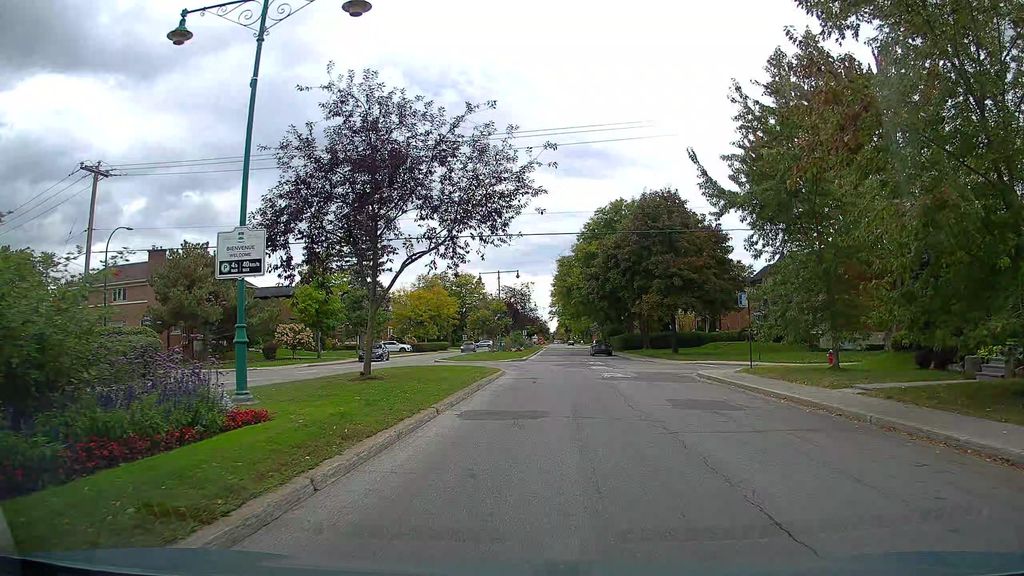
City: montreal